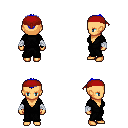
a pixel art fantasy rpg character, female body template, human, tanned skin, gray robe, gold greaves, blue short mohawk hairstyle, red bandana, white cloth bandages, four views (front, back, left, right), 2x2 character sprite sheet, small pixel art, hard edges, no anti-aliasing